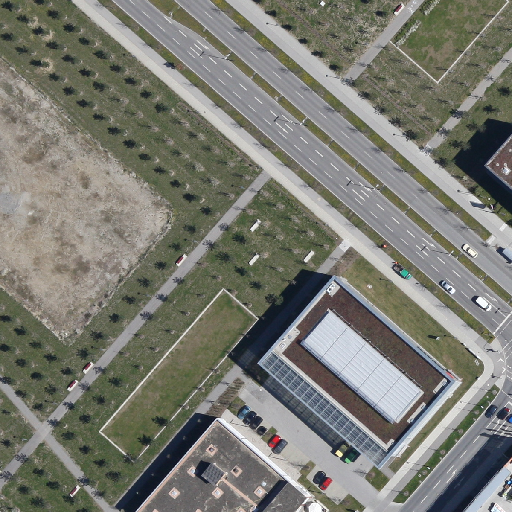
Referring expression: impervious surface